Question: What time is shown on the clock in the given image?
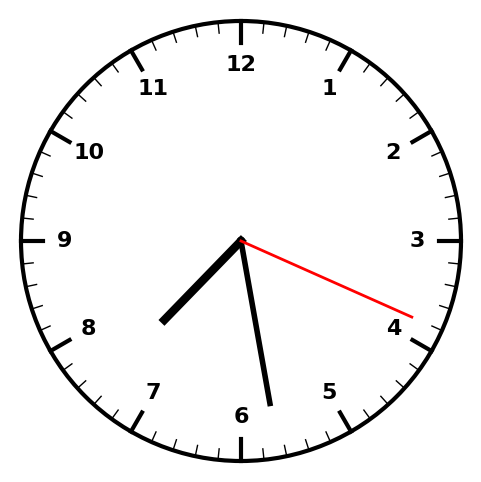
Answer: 07:28:19